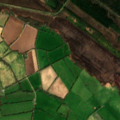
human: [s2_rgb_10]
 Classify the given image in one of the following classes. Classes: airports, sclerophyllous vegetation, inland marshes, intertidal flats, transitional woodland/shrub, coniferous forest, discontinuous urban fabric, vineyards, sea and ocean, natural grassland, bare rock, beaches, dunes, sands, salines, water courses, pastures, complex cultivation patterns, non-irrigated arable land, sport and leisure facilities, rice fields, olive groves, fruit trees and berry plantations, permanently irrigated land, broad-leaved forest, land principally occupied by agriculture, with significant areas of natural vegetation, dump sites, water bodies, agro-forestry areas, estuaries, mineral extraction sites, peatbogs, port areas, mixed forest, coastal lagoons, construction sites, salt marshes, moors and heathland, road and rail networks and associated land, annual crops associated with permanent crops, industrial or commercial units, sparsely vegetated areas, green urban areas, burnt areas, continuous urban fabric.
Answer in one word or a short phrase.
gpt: pastures, mixed forest, peatbogs